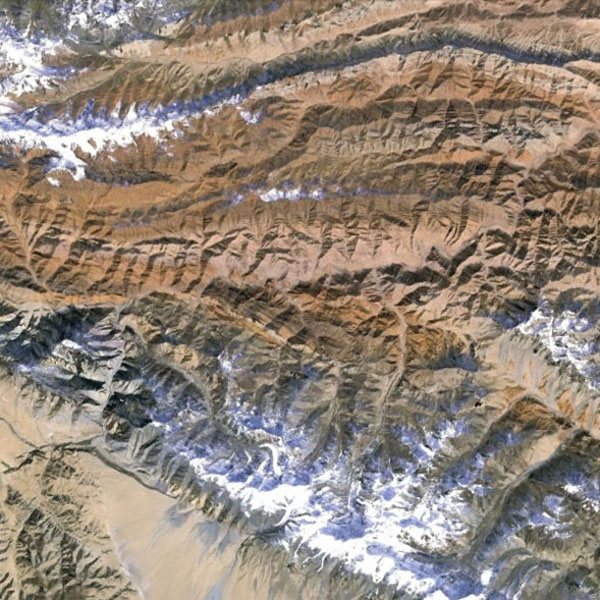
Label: Mountain